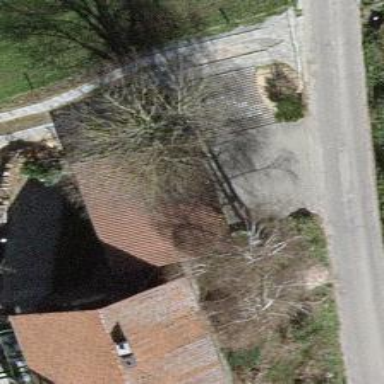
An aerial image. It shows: Barn.